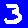
Digit: 3